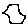
Label: hexagon